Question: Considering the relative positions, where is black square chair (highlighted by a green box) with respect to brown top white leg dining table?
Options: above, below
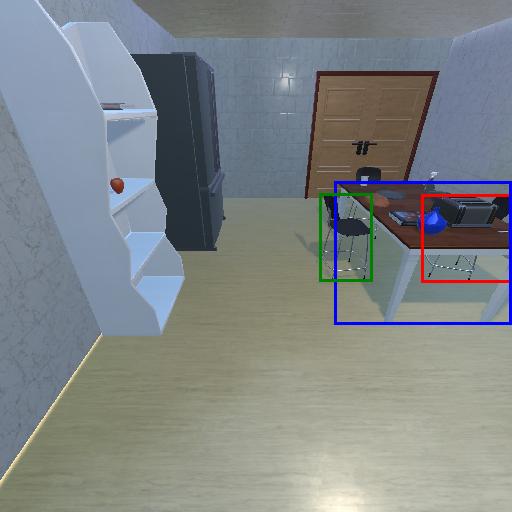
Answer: above